You are looking at the unprocessed time series of a bearing vibration snapshot. Classify the bearing condition as one of: normal, inner_race, outer_race, ball.
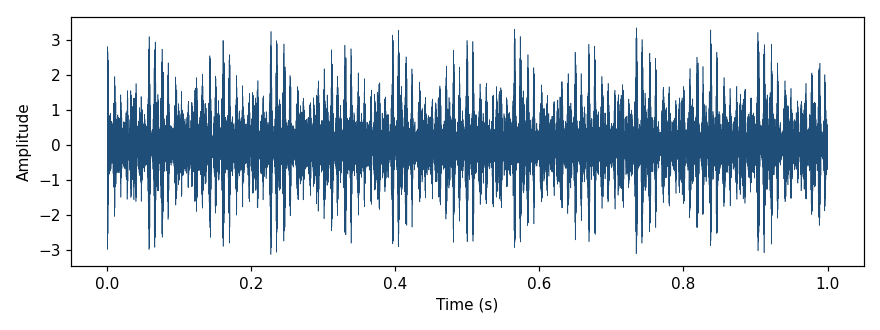
Answer: outer_race